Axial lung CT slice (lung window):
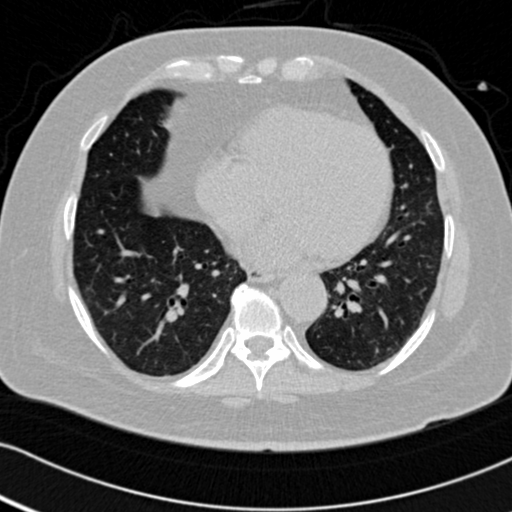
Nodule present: no